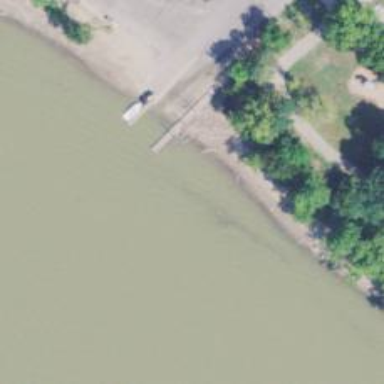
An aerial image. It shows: Dock by the waterway.